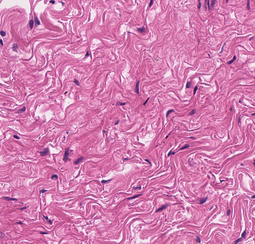
Tumor epithelial tissue: no
Tumor-associated stroma tissue: yes
Normal tissue: no